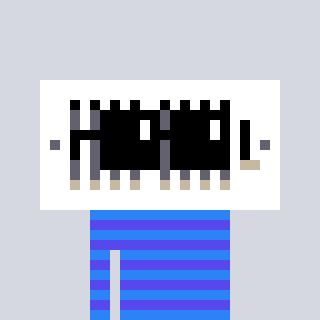
a pixel art character with square black sunglasses, a vent-shaped head and a computerblue-colored body on a cool background